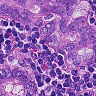
Metastatic tissue present: yes